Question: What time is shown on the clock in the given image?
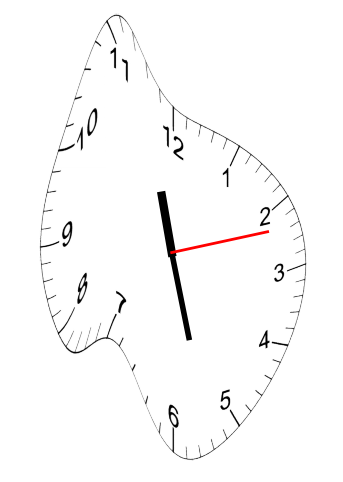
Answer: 11:27:12